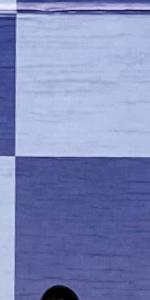
Label: Empty